Question: I want to know if it's possible in android to do a form like that :

At this moment, I made a shape to produce the border (I use this shape as a background of my linearlayout, but i don't know how to deal with the text).
Thanks in advance.
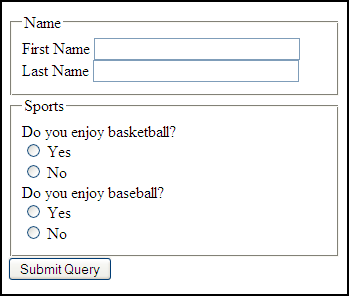
Answer: I have managed to get a frame with title using the following technique.
1. Use FrameLayout for the overall layout.
2. Inside add another layout for your main content - this can be anything. For the background of this layout, use a custom XML drawable with stroke to draw the frame. Make sure to add margins in this layout, especially marginTop, as you need some room to display the title of the frame. Also add some padding to make it look nicer.
3. Use TextView with opaque background and some paddings as the title. Set marginLeft on it to a reasonable value to offset the title from the left.
Here's my XML for this:
'''
<?xml version="1.0" encoding="utf-8"?>
<RelativeLayout xmlns:android="http://schemas.android.com/apk/res/android"
android:layout_width="fill_parent" android:layout_height="fill_parent"
android:background="@android:color/white">
<!-- This is the main content -->
<RelativeLayout
android:layout_width="fill_parent" android:layout_height="fill_parent"
android:layout_margin="15dp" android:background="@drawable/frame"
android:orientation="vertical" android:padding="20dp">
<TextView android:layout_width="wrap_content" android:layout_height="wrap_content"
android:text="Main Content" android:layout_centerInParent="true" />
</RelativeLayout>
<!-- This is the title label -->
<TextView android:layout_width="wrap_content" android:layout_height="wrap_content"
android:background="@android:color/white" android:padding="5dp"
android:text="Testing"
android:layout_marginLeft="30dp" android:textColor="@android:color/black" />
</RelativeLayout>
'''
When executed, I get this on the app:

Feel free to tweak the margins/paddings to align the title the way you need.